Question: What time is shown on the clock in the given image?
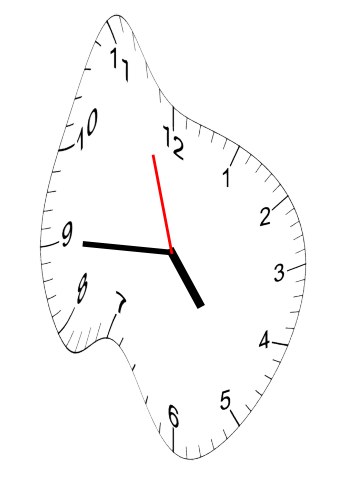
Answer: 04:44:57